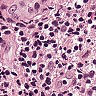
Metastatic tissue present: no